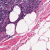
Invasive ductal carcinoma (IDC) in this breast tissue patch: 0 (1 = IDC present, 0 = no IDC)